Interaction volume radius: 5 \u00c5
Interaction volume height: 25 \u00c5
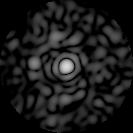
Disorder parameter: 0.7934